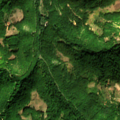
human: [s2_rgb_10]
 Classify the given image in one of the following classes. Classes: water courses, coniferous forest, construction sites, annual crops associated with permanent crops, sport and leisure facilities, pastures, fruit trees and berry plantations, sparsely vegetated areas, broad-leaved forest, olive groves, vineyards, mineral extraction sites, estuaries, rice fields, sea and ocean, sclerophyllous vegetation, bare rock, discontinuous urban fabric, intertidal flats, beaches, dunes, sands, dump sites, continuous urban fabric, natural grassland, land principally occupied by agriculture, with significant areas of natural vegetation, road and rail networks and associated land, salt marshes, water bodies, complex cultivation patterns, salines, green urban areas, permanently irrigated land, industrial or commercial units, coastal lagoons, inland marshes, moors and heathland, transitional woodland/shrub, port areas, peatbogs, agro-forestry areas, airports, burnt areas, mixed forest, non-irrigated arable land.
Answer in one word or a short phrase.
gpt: land principally occupied by agriculture, with significant areas of natural vegetation, broad-leaved forest, transitional woodland/shrub